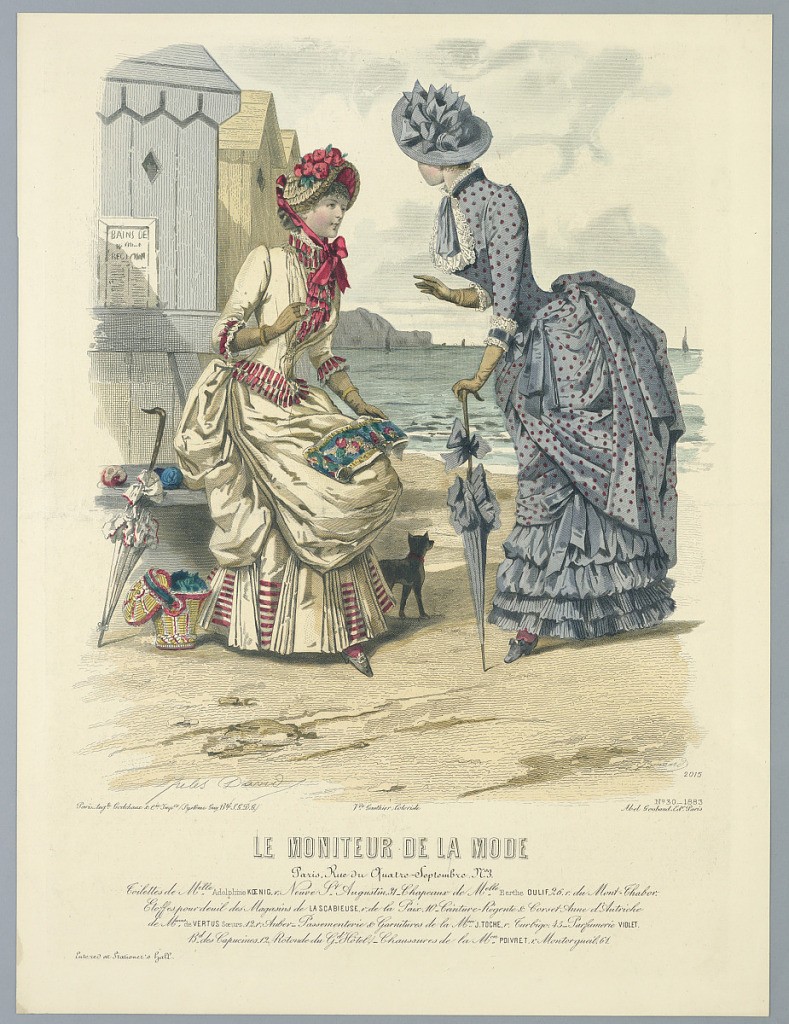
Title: Fashion Plate from Le Moniteur de la Mode
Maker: J. Bonnard, French, active 19th c.
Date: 1883
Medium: Engraving, brush and watercolor on paper
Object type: Print
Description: Two women on the seashore with a dog. Left one in yellow; right, in a gray dress with red dots. Artists' and publisher's names and date below. Description on verso.